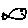
Label: fish